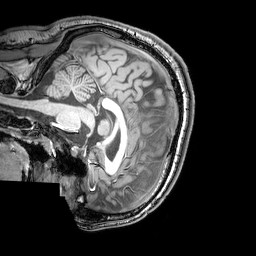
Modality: T1w
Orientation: sagittal
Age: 22
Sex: male
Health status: healthy
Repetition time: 0.081 s
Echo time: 0.037 s